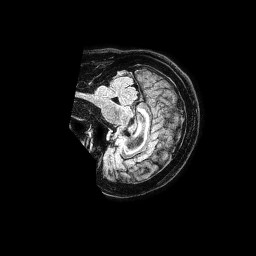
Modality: FLAIR
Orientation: sagittal
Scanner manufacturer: philips
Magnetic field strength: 1.5 T
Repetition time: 4.8 s
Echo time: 0.3 s